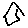
Label: house